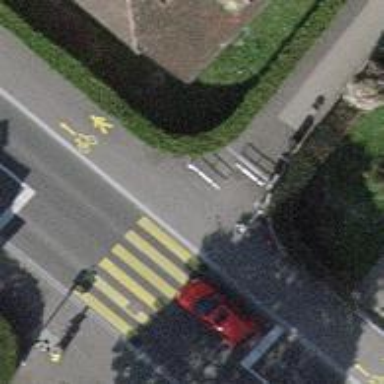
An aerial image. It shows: Cycle barrier.